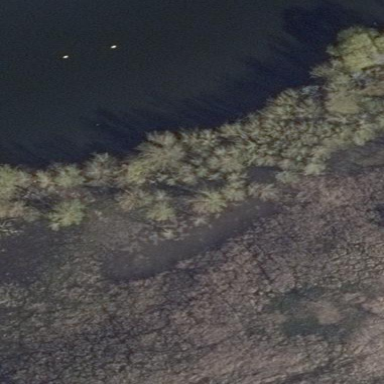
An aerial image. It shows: Beautiful wet meadow natural wetland.